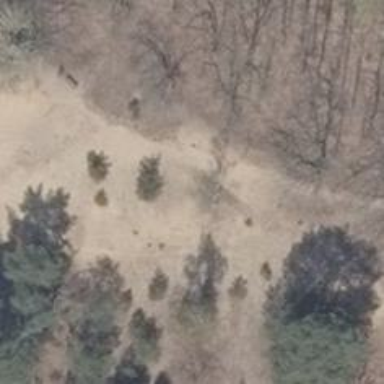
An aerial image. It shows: Sandy path.